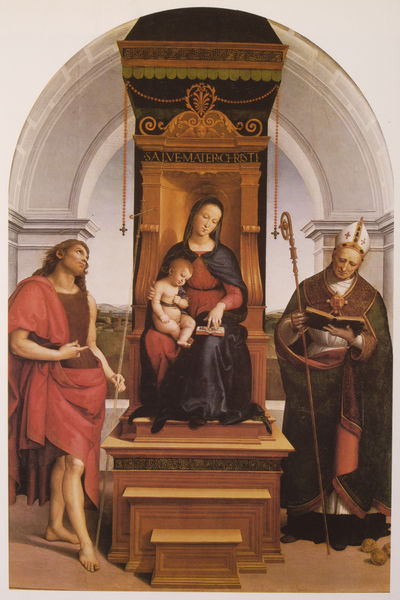
Titel: Ansidei Altar, Madonna auf dem Thron mit Heiligen
Künstler: Raphael
Standort: London
Institution: National Gallery
Schlagwörter: blau, gemälde, hand, himmel, mann, nackt, schatten, umhang, weiß, grün, landschaft, menschen, sitzen, braun, fenster, frau, hell, holz, hut, licht, männer, orange, pfeiler, schwarz, stuhl, ausblick, blick, gebäude, gürtel, haus, rot, tuch, malerei, rock, architektur, arm, bibel, falten, gesicht, johannes, rahmen, sockel, stein, kirche, boden, geistlicher, gewand, gold, haare, mantel, sitzend, kind, klassizismus, mutter, locken, renaissance, beine, relief, füße, schrift, bücher, sitz, bogen, italien, stab, baby, rundbogen, treppe, treppen, bischof, lanze, papst, thron, lesen, verzierung, brot, stufen, podest, schoß, wade, zeigen, tor, foto, unten, bögen, barfuss, nische, arkade, gewölbe, buch, kreuz, religion, bedeckt, zentralperspektive, kardinal, trohn, tron, gebet, altar, schein, prister, heiligenschein, gesims, kreuze, stäbe, nimbus, christus, jesus, jesus christus, pieta, mittelalter, andacht, priester, kapelle, baldachin, heiliger, mitra, heilige, märtyrer, lesend, deuten, hirtenstab, jünger, maria, madonna, verzeirung, christ, gloriole, mutter gottes, klassik, schrein, josef, ornat, erlöser, gebetbuch, gottesmutter, enfant, fils, madonne, marie, mère, vierge, latein, jesuskind, trône, johannes der täufer, italienisch, église, apostel, bischofsstab, bellini, himmelskönigin, sacra conversatione, kirchenvater, messias, bischofsmütze, trhon, gottessohn, vesperbild, sacra conversazione, croix, sohn gottes, unsere liebe frau, salve, heilige maria, christkind, jeunesse, raphael, pape, casel, saints, eveque, madone, baldahin, giovanni, ave, freudvolles, lichtscheibe, maesta, perugin, quattrocento, sakrakonveratione, thonende maria, or, madonna col bambino, sacra, jesus und maria, kind pieta, jean baptiste, bischhofsstab, christkönig, saint jean baptiste', heilland, erretter, jesus von nazaret, gottesgebärerin, maria von nazaret, maria…, maria:, sizten, sizte